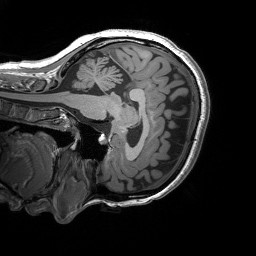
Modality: T1w
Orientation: sagittal
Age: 21